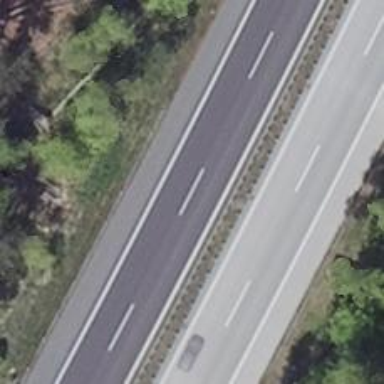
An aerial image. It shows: Asphalt motorway.